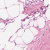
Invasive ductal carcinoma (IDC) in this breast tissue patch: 0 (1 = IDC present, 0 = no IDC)